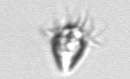
Label: Paratontonia_gracillima